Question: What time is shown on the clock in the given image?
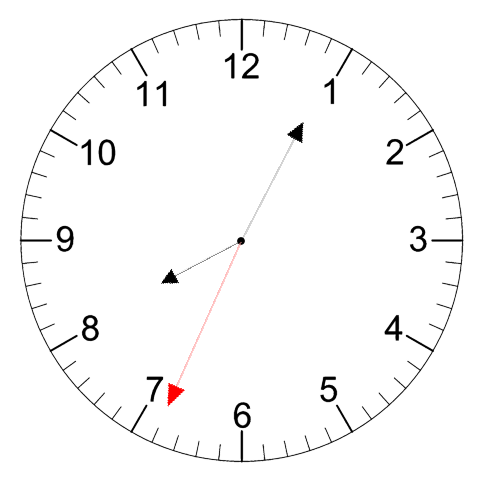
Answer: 08:04:34